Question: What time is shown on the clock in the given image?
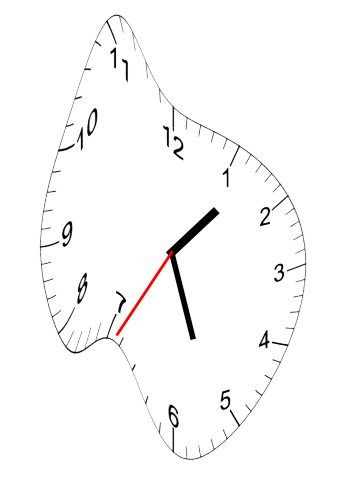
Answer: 01:26:35